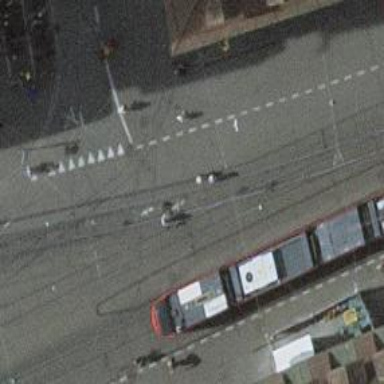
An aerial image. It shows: Tram level crossing on railway.